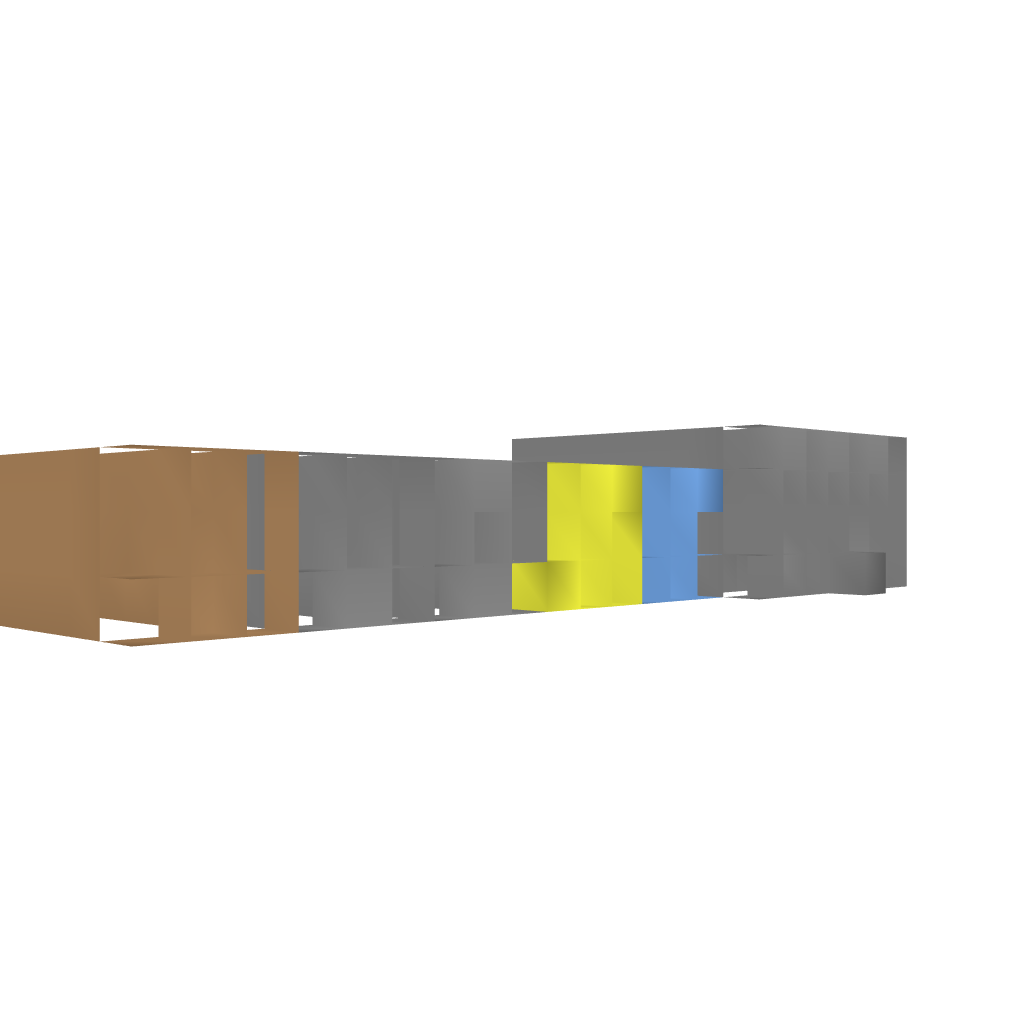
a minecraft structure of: Updated "Updated XP Shop" bad low quality